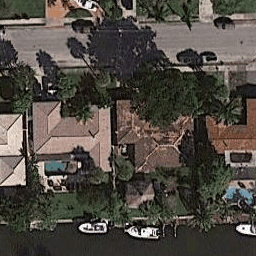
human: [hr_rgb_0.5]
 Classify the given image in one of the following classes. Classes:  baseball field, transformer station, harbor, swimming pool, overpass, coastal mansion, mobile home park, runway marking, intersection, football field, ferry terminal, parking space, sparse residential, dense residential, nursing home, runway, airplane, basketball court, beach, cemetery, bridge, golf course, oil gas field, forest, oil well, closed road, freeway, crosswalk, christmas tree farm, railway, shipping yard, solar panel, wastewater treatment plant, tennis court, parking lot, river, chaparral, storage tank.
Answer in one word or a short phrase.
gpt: coastal mansion